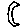
Label: moon